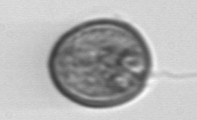
Label: Prorocentrum